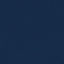
Land use / land cover: SeaLake